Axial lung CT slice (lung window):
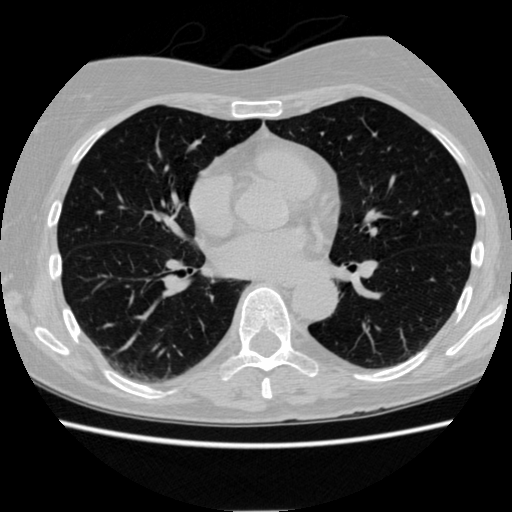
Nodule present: no